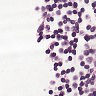
Metastatic tissue present: no